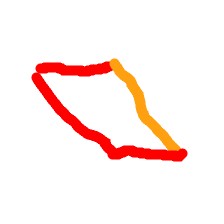
Shape: parallelogram